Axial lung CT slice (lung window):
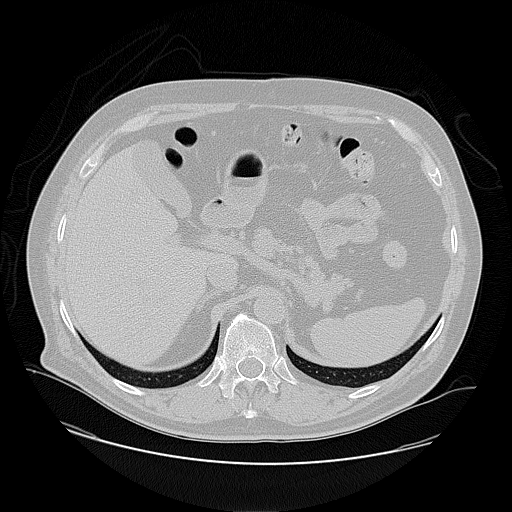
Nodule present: no